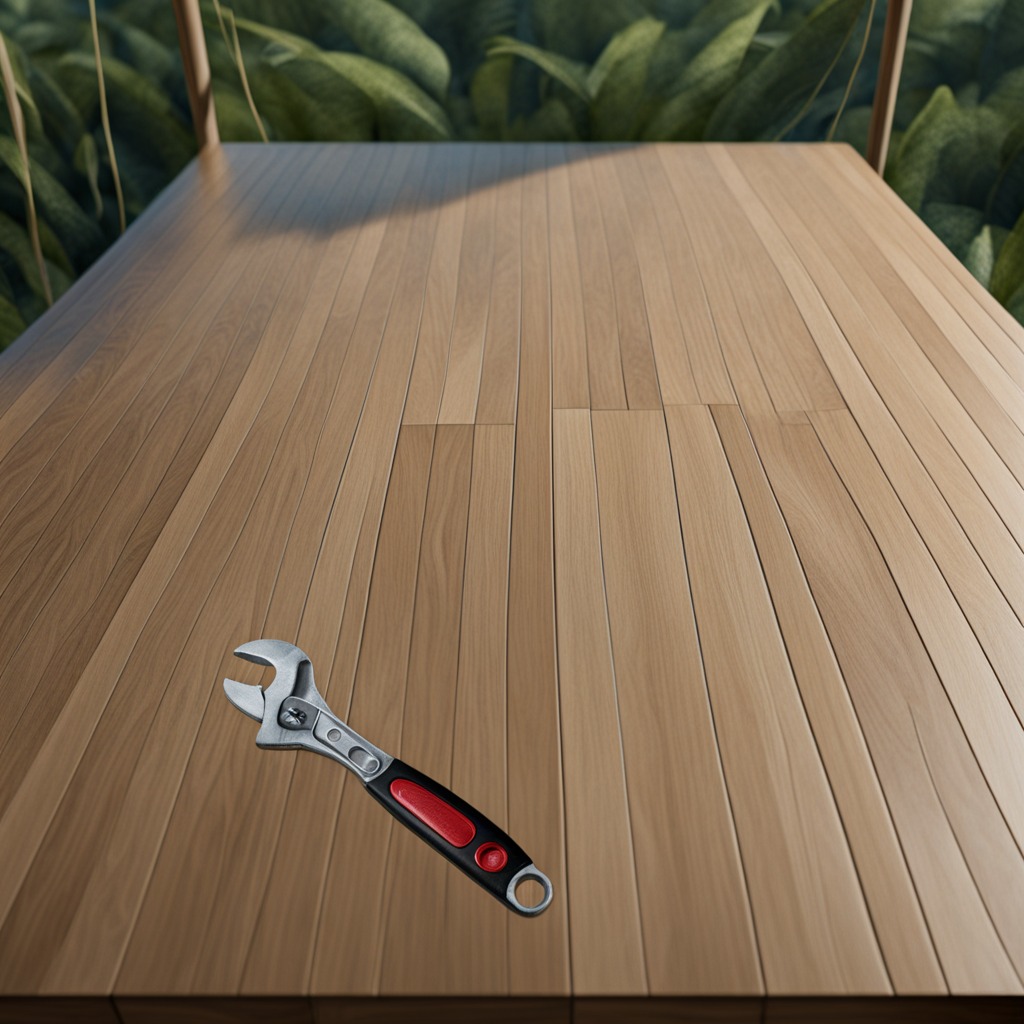
An wrench lies on a wooden table in a jungle field workshop tent.